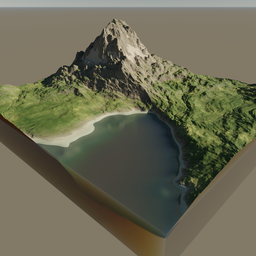
Label: nature